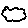
Label: cloud